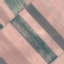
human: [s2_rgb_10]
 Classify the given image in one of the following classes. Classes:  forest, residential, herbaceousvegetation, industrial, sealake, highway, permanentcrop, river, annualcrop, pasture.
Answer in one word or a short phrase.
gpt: AnnualCrop